RGB frame:
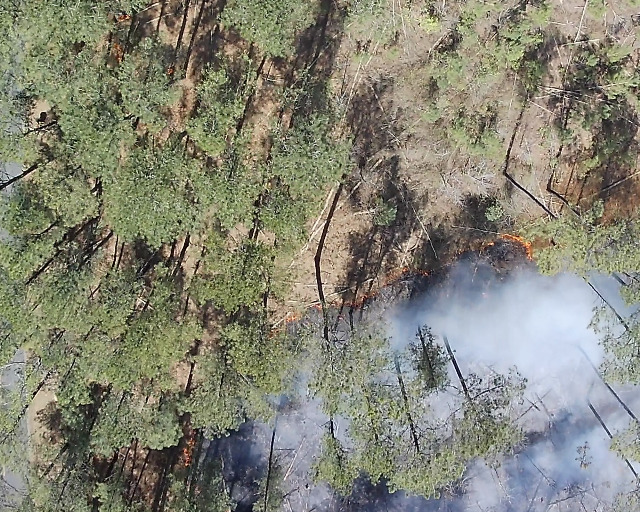
Thermal frame:
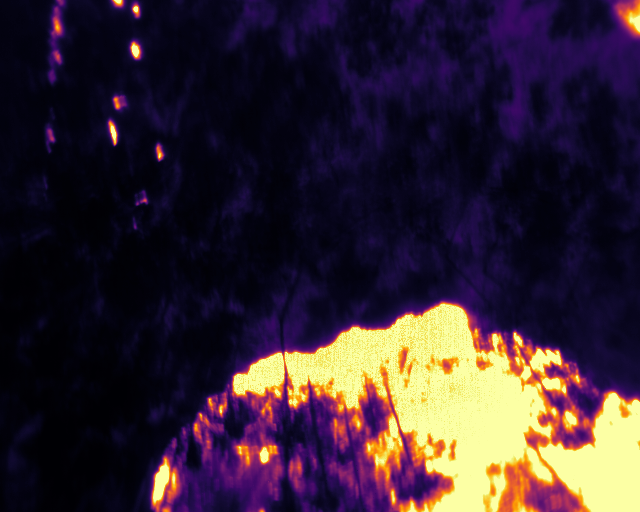
Captured: 2026-02-27 02:35:19
Pixels at or above 80 °C: 62596 (fraction of frame: 0.191)